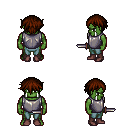
a pixel art fantasy rpg character, male body template, orc, green skin, steel chest armor, teal pants, brown short bangs hairstyle, maroon shoes, dagger, four views (front, back, left, right), 2x2 character sprite sheet, small pixel art, hard edges, no anti-aliasing